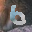
Label: 6